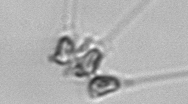
Label: Asterionellopsis_glacialis